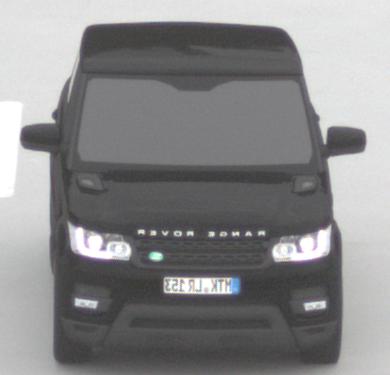
Make: Land Rover
Model: Range Rover Sport 5.0 V8 SC
Detailed model: Range Rover Sport (II)
Model produced from: 2013/09
Model produced until: 2015/07
Doors: 5
Color: black
Road condition: dry road
Daytime: morning or afternoon
Contrast: low contrast